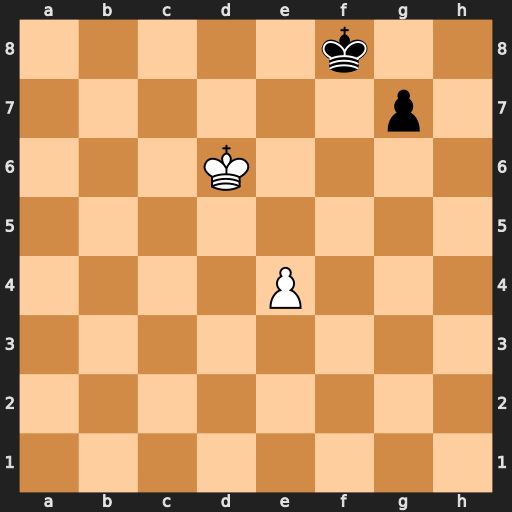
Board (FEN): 5k2/6p1/3K4/8/4P3/8/8/8
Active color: w
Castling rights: -
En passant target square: -
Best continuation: Kd7 g5 e5 g4 e6 Kg7 e7